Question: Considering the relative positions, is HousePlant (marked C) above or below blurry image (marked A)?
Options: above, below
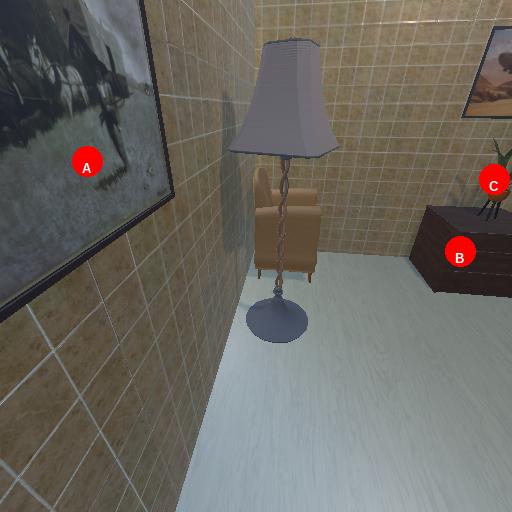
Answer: above